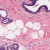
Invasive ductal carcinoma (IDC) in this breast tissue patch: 0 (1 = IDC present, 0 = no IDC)